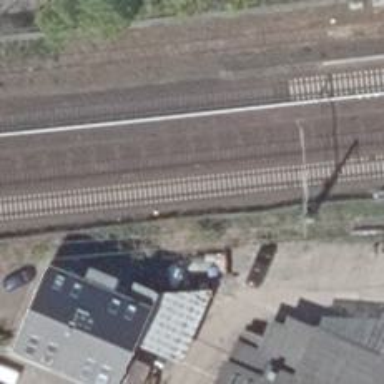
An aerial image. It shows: Milestone along the railway track with catenary mast.